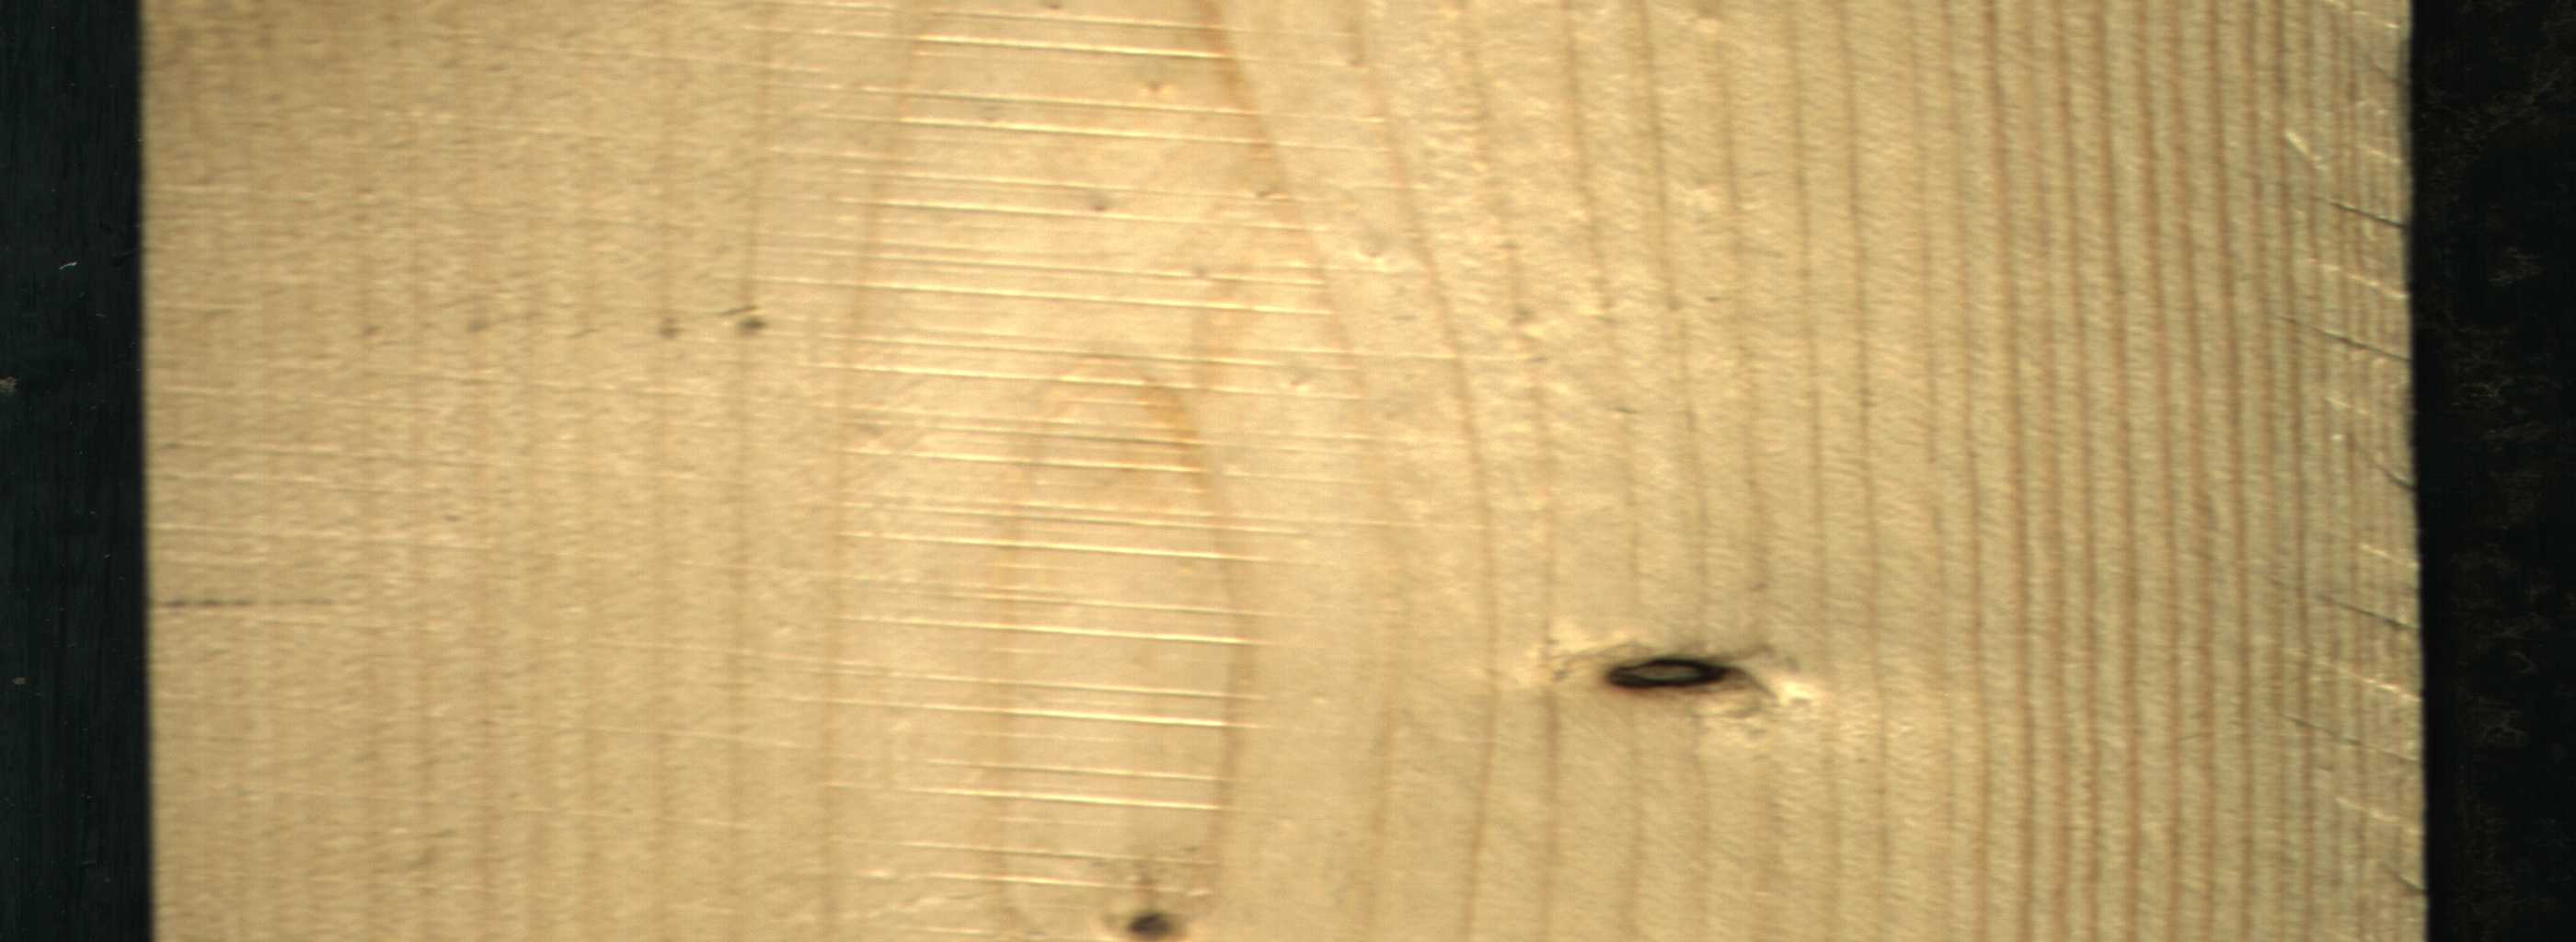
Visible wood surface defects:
Dead_Knot
Live_Knot